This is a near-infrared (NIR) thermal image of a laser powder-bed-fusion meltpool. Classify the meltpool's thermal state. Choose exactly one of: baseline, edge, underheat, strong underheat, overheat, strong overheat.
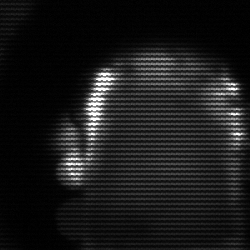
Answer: baseline